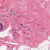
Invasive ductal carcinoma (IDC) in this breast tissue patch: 0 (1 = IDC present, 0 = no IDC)